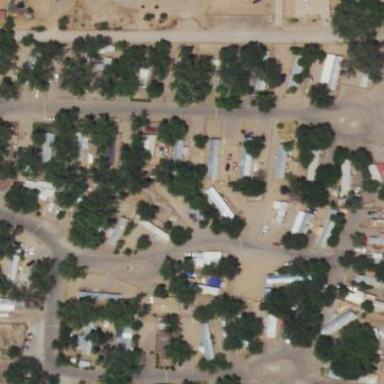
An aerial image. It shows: Residential area designated as trailer park.